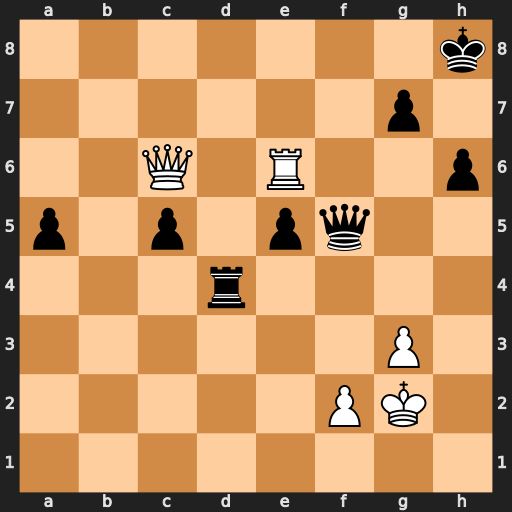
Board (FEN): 7k/6p1/2Q1R2p/p1p1pq2/3r4/6P1/5PK1/8
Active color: w
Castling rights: -
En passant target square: -
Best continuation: Qc8+ Kh7 Rxh6+ Kxh6 Qxf5